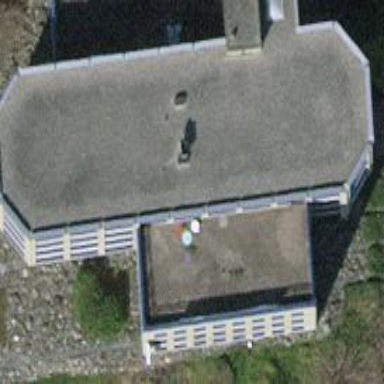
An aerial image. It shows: Office building.